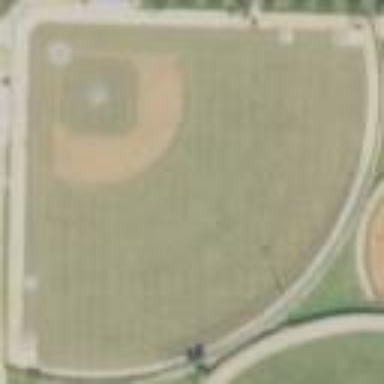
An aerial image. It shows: Baseball pitch for leisure land activities.